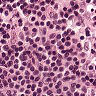
Metastatic tissue present: no